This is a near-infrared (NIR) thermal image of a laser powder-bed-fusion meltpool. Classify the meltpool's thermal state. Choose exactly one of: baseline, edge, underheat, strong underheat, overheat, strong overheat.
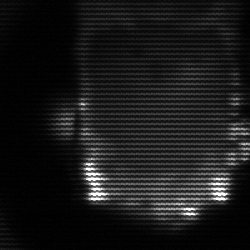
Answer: baseline